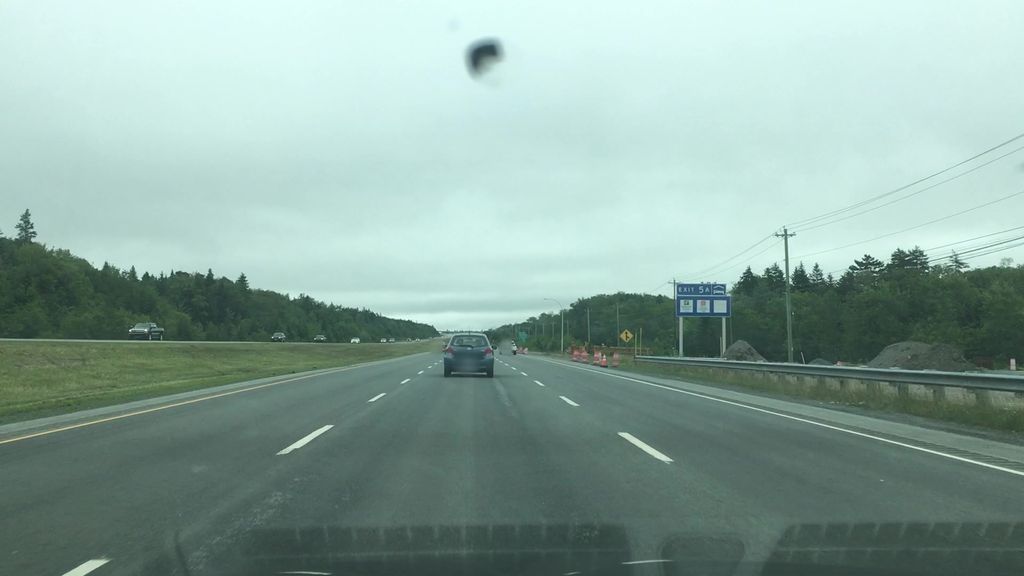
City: halifax